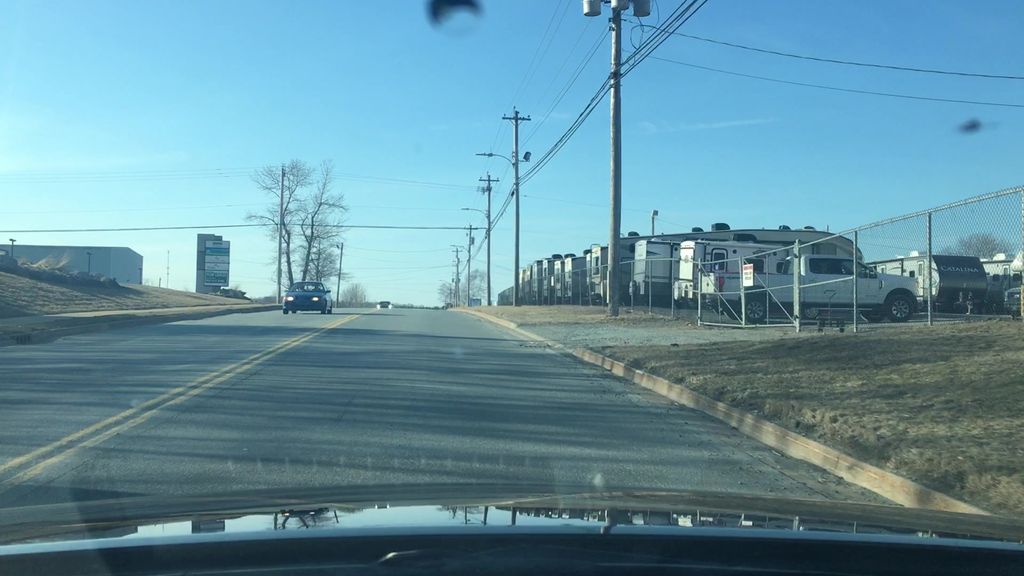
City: halifax